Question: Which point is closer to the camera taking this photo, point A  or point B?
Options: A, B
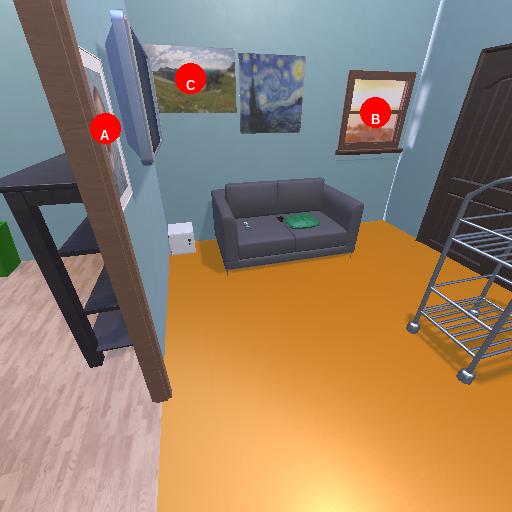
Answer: A